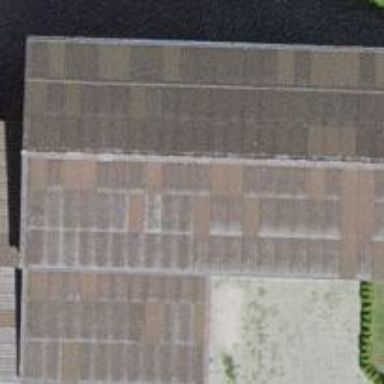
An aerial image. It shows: Warehouse.